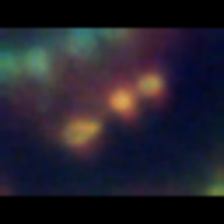
Taxon: Diatom_aggregate
Group: Diatoms